Question: At first I apologize for my bad English, because I'm not good at speaking English.
I have a Question about Eclipse 4.5 settings. When RCP application runs on Eclipse IDE, the application requires plugins defined in Run Configuration.
But Unfortunately only Target Platform plugins are configurable. I want to set plugins from lib folder, but is it impossible?

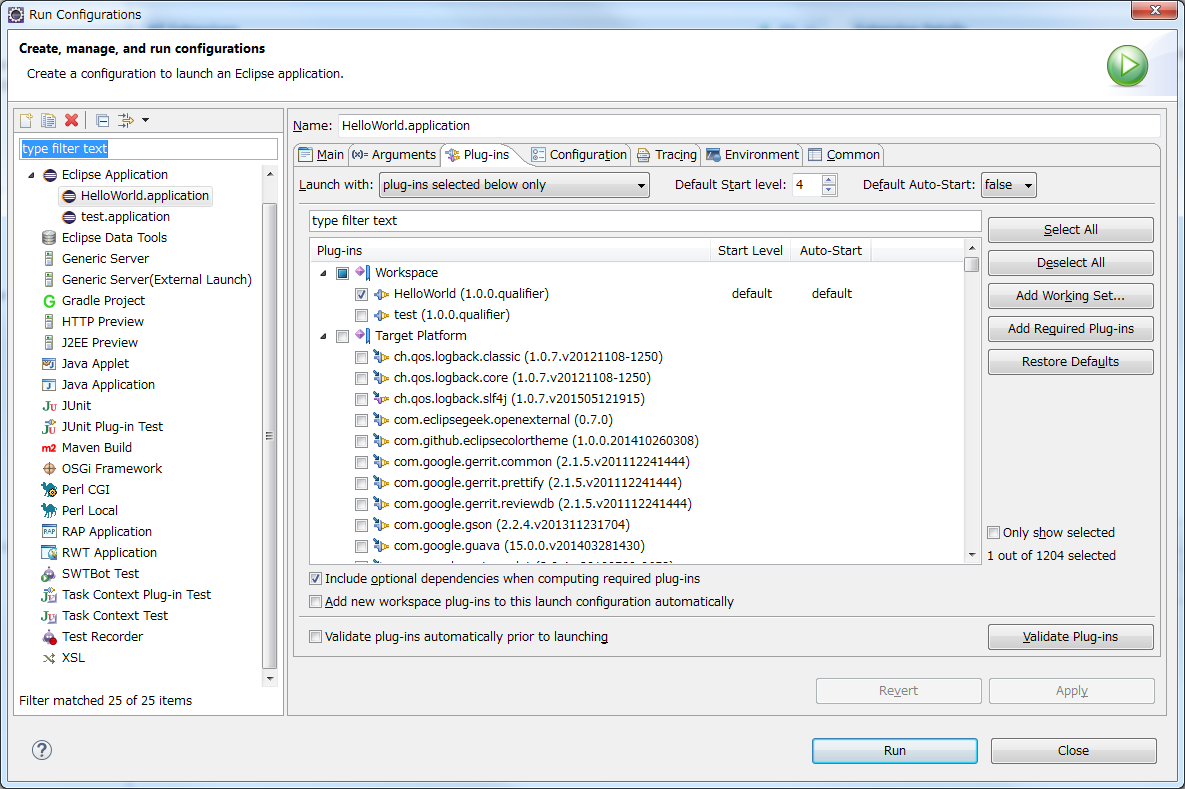
Answer: You can set up your Target Platform to contain multiple locations so one of them could be your lib folder.
In the Preferences go to 'Plug-in Development > Target Platform'.
Select your target platform and click 'Edit...'
In the Target Content dialog select 'Add...' to add a new Directory, ... to the target platform.
In the example below I have two locations for target platform contents:
<URL>